Field crop: tomato
Growth stage: 1
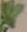
Species: solanum